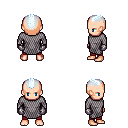
a pixel art fantasy rpg character, male body template, human, light skin, chain mail, red pants, white cyan short mohawk hairstyle, metal gloves, four views (front, back, left, right), 2x2 character sprite sheet, small pixel art, hard edges, no anti-aliasing